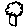
Label: tree